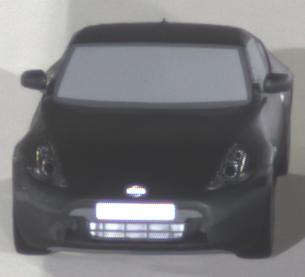
Make: Nissan
Model: 370Z Coupé
Detailed model: 370Z (Z34) Coupé
Model produced from: 2009/12
Model produced until: 2013/03
Doors: 3
Color: black
Road condition: dry road
Daytime: night
Contrast: high contrast